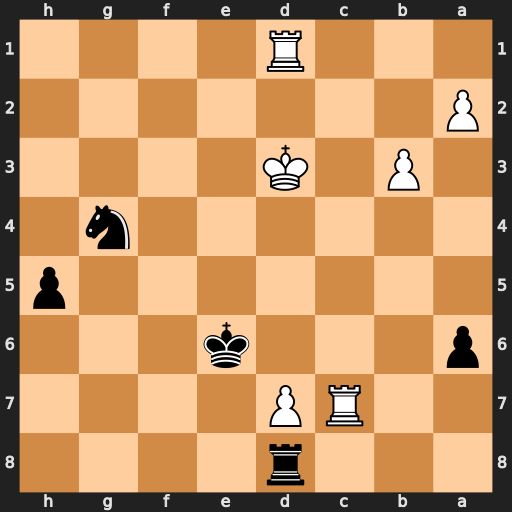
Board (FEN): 3r4/2RP4/p3k3/7p/6n1/1P1K4/P7/3R4
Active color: b
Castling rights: -
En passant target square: -
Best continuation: Nf2+ Kc2 Nxd1